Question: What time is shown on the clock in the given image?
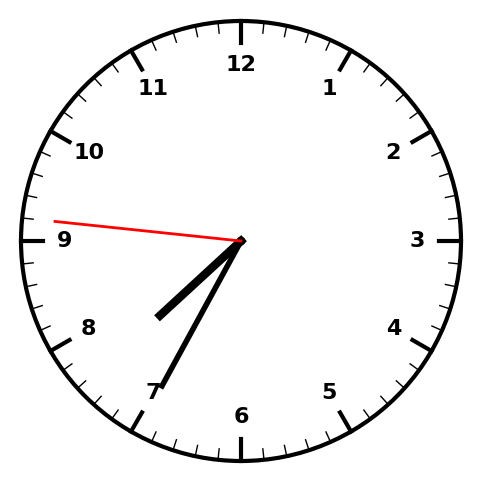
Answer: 07:34:46